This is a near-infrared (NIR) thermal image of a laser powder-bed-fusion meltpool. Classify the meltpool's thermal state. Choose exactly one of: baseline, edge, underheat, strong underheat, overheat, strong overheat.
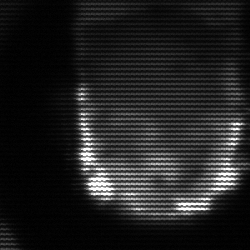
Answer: baseline